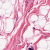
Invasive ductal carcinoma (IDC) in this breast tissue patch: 0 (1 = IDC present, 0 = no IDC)